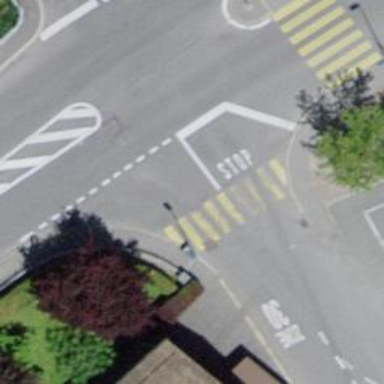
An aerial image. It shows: Uncontrolled zebra crossing on the road.